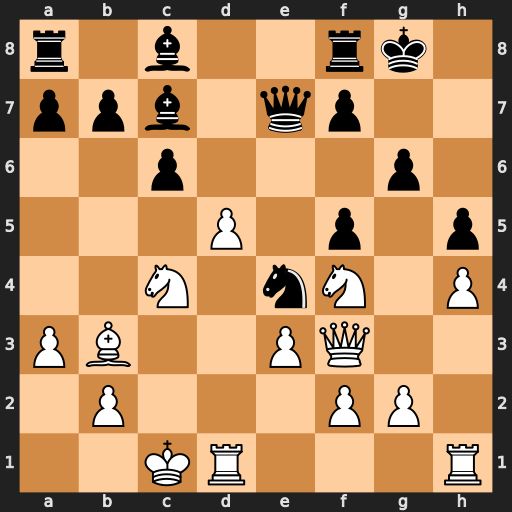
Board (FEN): r1b2rk1/ppb1qp2/2p3p1/3P1p1p/2N1nN1P/PB2PQ2/1P3PP1/2KR3R
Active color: w
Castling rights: -
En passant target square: -
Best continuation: d6 Nxd6 Nxd6